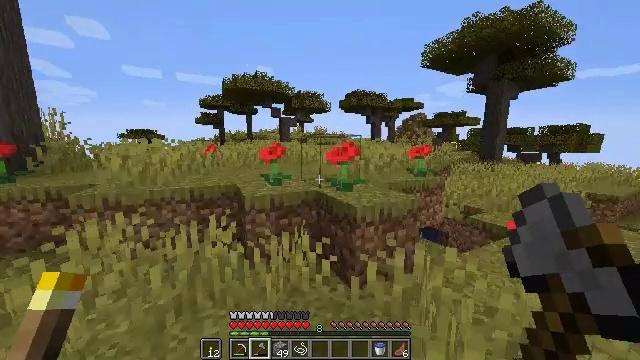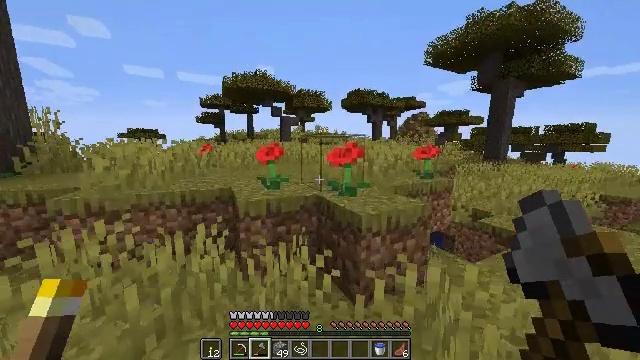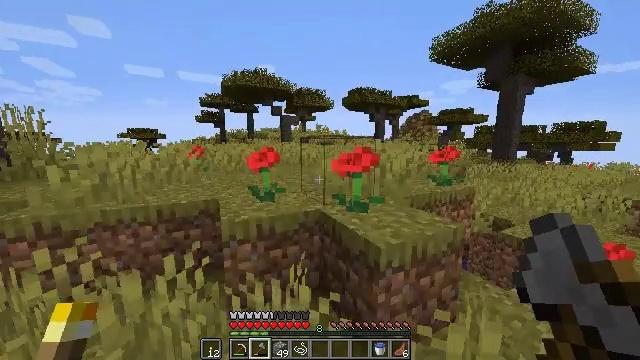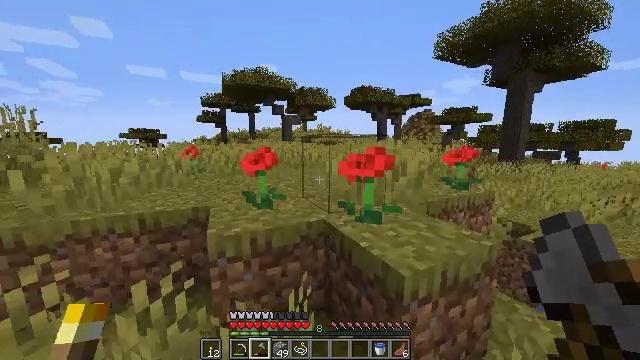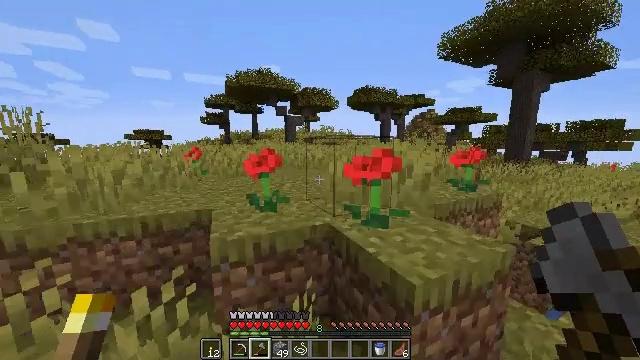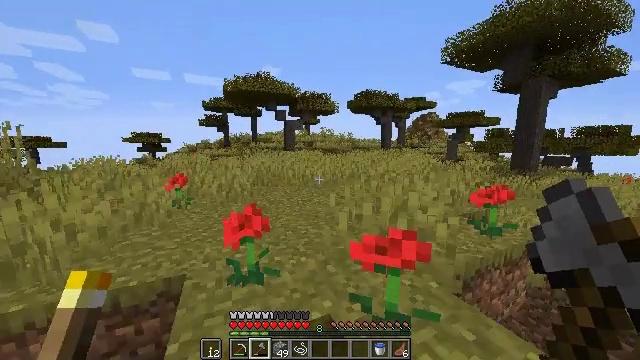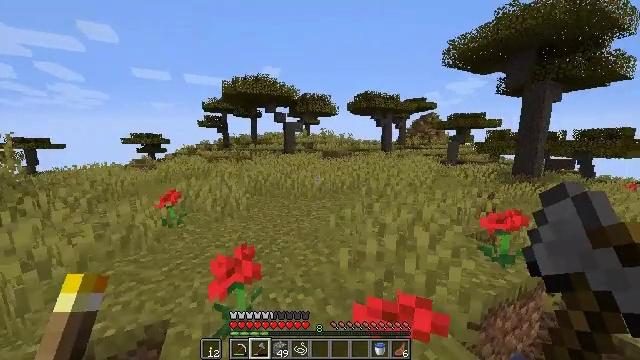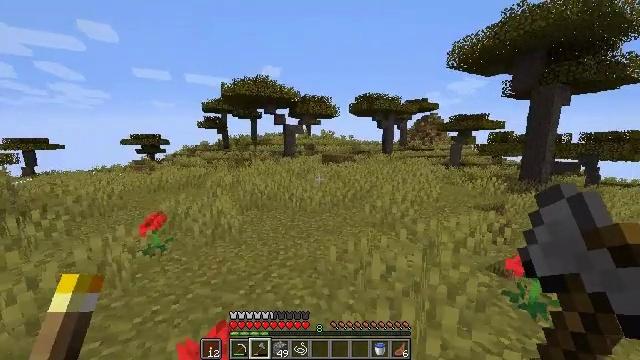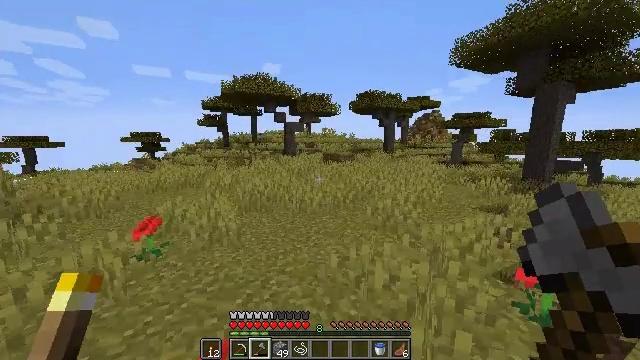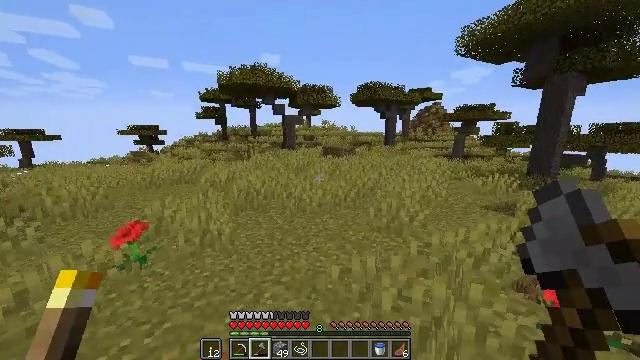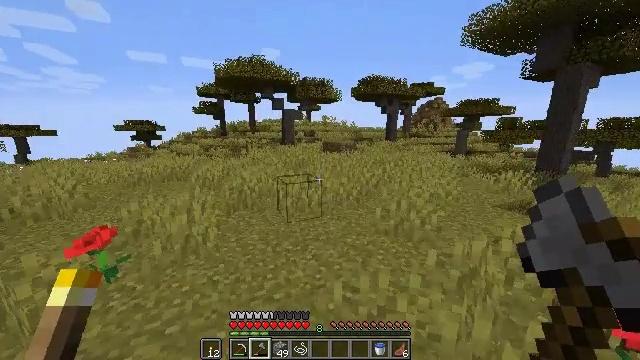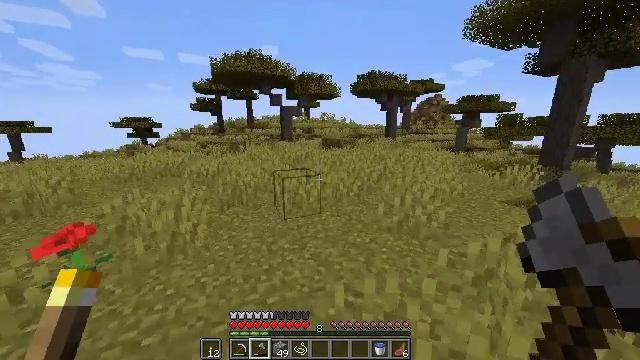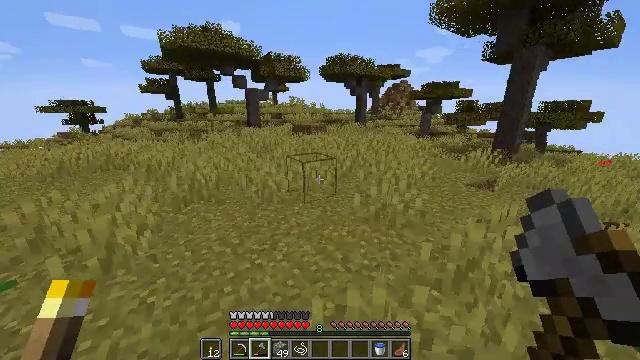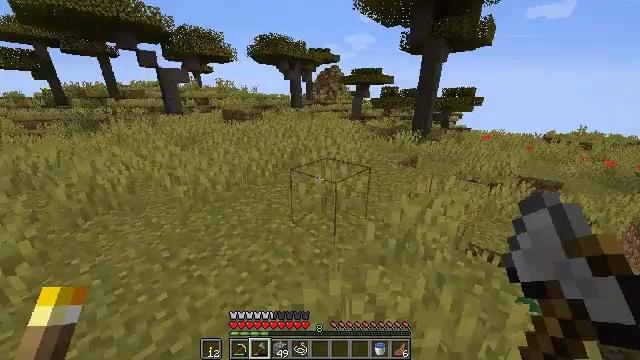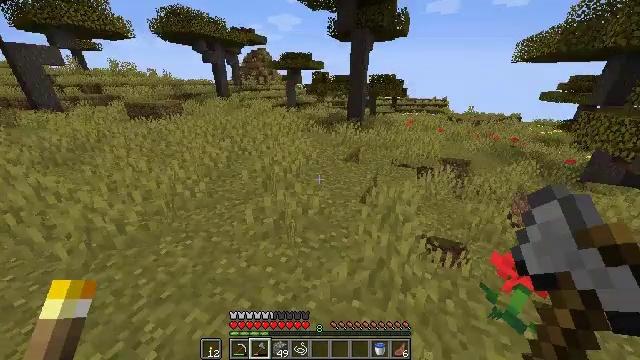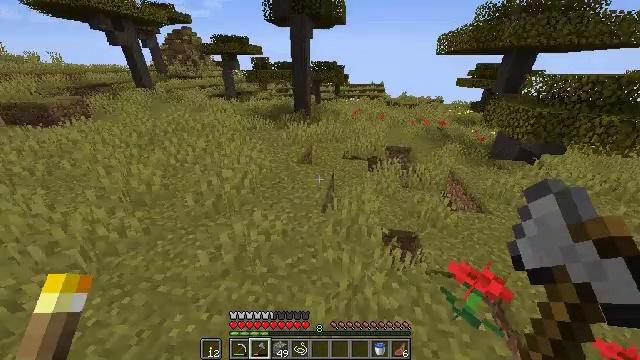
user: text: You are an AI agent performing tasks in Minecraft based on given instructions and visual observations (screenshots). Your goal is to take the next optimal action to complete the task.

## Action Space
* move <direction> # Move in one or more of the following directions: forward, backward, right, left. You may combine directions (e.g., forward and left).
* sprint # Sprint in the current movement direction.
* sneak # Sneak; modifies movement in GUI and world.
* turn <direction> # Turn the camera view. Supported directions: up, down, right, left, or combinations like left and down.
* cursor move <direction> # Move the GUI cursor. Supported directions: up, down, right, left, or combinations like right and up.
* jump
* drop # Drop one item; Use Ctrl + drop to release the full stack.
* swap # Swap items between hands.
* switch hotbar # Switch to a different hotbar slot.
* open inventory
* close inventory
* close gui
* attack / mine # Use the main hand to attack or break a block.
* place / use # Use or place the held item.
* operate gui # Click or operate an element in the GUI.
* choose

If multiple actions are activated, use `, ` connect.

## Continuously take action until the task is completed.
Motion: motion action
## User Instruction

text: Attack the orange carpet to remove it.
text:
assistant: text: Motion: move forward, sprint, attack / mine
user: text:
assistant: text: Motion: move forward, sprint, attack / mine
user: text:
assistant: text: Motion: move forward, sprint, attack / mine
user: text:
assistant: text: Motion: move forward, sprint, attack / mine, jump
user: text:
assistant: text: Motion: move forward, sprint, attack / mine, jump
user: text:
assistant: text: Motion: move forward, sprint, attack / mine, jump
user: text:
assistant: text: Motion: move forward, sprint, attack / mine, jump
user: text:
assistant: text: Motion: move forward, sprint, attack / mine, jump
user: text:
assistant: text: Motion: move forward, sprint, turn down, attack / mine, jump
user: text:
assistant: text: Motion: move forward, sprint, turn down, attack / mine, jump
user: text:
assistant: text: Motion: move forward, sprint, attack / mine, jump
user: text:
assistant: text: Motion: move forward, sprint, turn right and down, attack / mine, jump
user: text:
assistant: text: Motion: move forward, sprint, turn right and down, attack / mine, jump
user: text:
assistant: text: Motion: move forward, sprint, turn right and down, attack / mine, jump
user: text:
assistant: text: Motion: move forward, sprint, turn right and down, attack / mine, jump
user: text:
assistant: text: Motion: move forward, sprint, turn right, attack / mine, jump
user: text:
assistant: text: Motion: move forward, sprint, attack / mine, jump
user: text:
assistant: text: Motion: move forward, sprint, attack / mine, jump
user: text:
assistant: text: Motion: move forward, sprint, attack / mine, jump
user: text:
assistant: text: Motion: move forward, sprint, attack / mine, jump
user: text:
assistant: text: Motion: move forward, sprint, attack / mine, jump
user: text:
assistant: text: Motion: move forward, sprint, turn left, attack / mine, jump
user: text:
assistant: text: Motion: move forward, sprint, turn left and up, attack / mine, jump
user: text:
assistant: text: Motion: move forward, sprint, turn left and up, attack / mine, jump
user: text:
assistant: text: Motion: move forward, sprint, turn left and up, attack / mine, jump
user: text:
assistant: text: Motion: move forward, sprint, attack / mine, jump
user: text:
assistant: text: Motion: move forward, sprint, turn left, attack / mine, jump
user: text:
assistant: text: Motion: move forward, sprint, turn left and up, attack / mine, jump
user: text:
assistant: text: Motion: move forward, sprint, attack / mine, jump
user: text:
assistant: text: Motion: move forward, sprint, attack / mine, jump